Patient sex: F
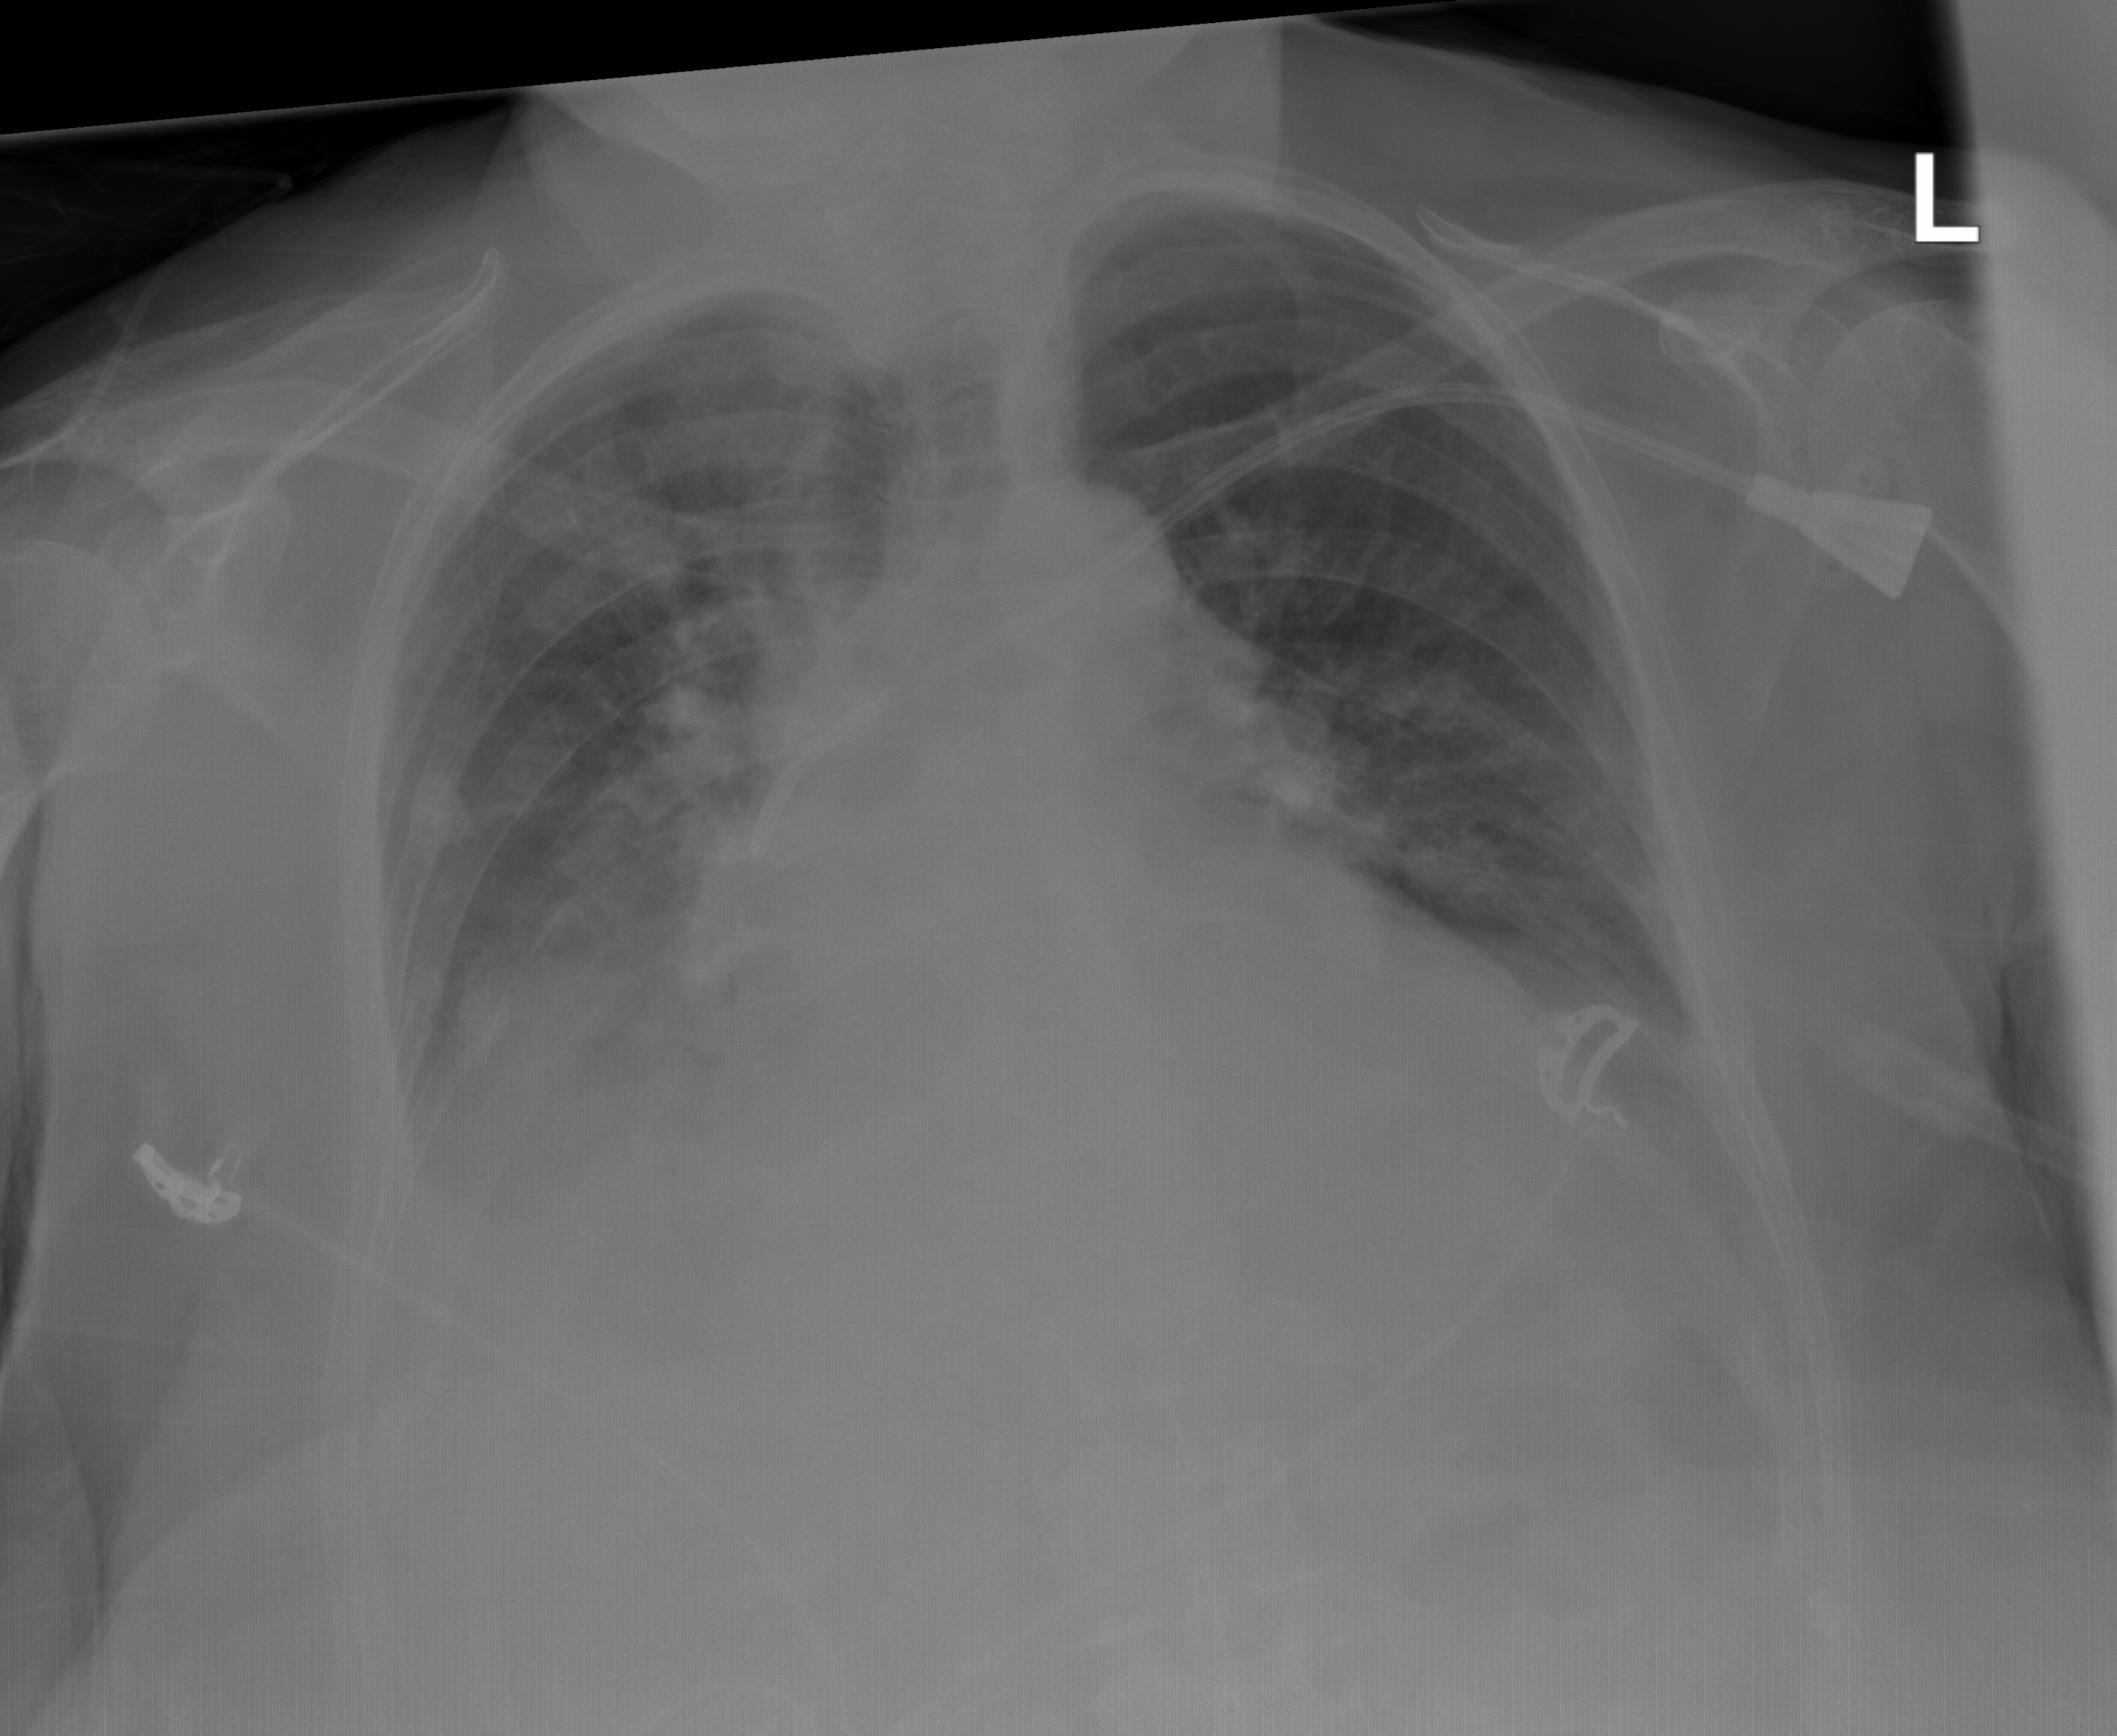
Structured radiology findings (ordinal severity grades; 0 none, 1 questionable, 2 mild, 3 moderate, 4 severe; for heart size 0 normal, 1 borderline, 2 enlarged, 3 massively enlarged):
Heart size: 2
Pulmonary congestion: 2
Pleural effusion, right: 2
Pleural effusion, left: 2
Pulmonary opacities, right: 2
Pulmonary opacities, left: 1
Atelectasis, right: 2
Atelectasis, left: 0